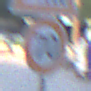
Verkehrszeichen: Geschwindigkeit70
Zusatzzeichen oben: FussgaengerueberwegRechts
Umgebung: Outdoor, Urban
Tageszeit: SunriseSunset
Wetter: PartlyCloudy
Licht: Natural
Jahreszeit: NotSpecified
Kontrast: LowContrast